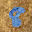
Label: 8